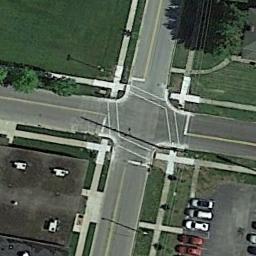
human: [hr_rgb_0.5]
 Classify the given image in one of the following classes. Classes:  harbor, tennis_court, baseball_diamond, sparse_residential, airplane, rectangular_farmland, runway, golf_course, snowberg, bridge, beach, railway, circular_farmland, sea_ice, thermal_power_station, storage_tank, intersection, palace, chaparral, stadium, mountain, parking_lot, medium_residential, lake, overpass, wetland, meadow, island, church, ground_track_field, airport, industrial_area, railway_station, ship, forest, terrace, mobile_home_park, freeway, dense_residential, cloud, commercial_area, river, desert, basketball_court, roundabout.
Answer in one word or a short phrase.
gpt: intersection